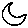
Label: moon